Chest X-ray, PA view. Patient: 40 years old, sex F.
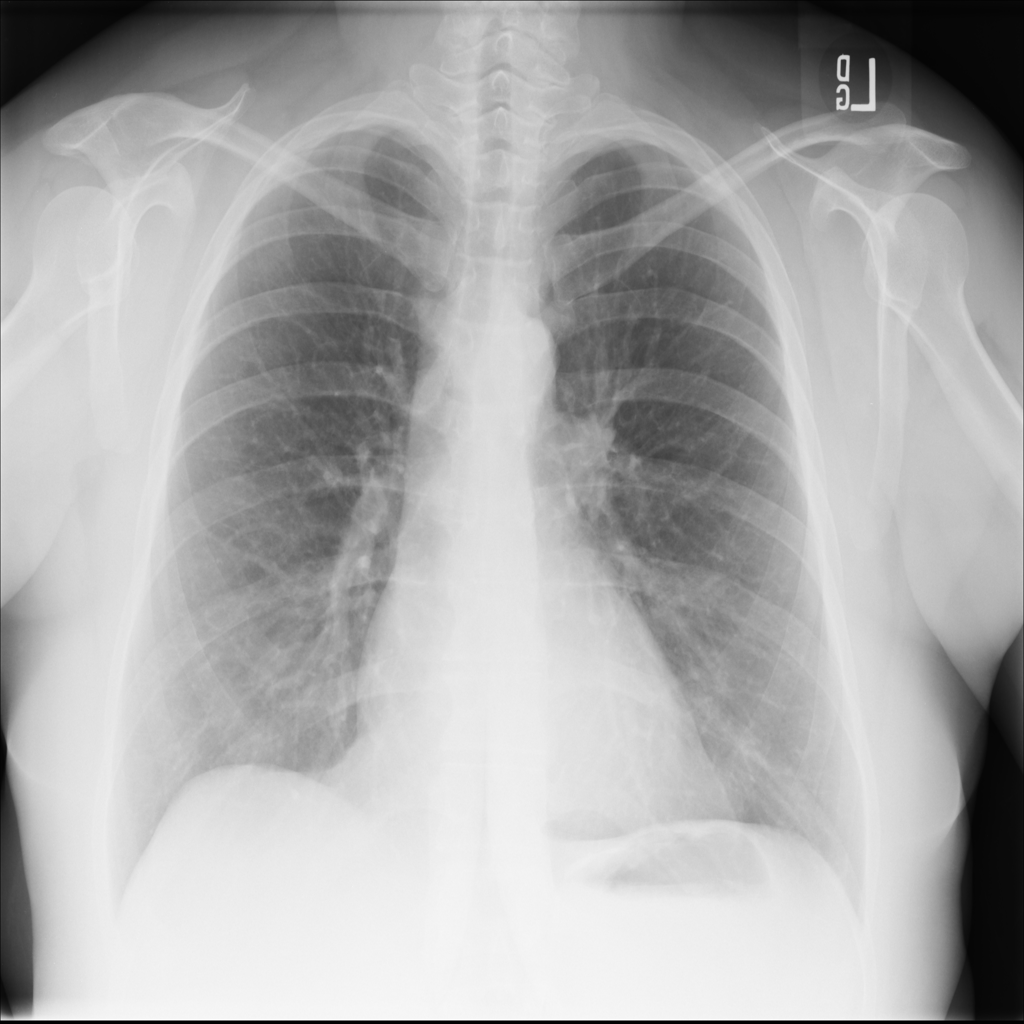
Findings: No Finding